Interaction volume radius: 5 \u00c5
Interaction volume height: 20 \u00c5
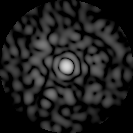
Disorder parameter: 0.8018